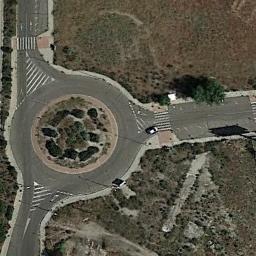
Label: roundabout